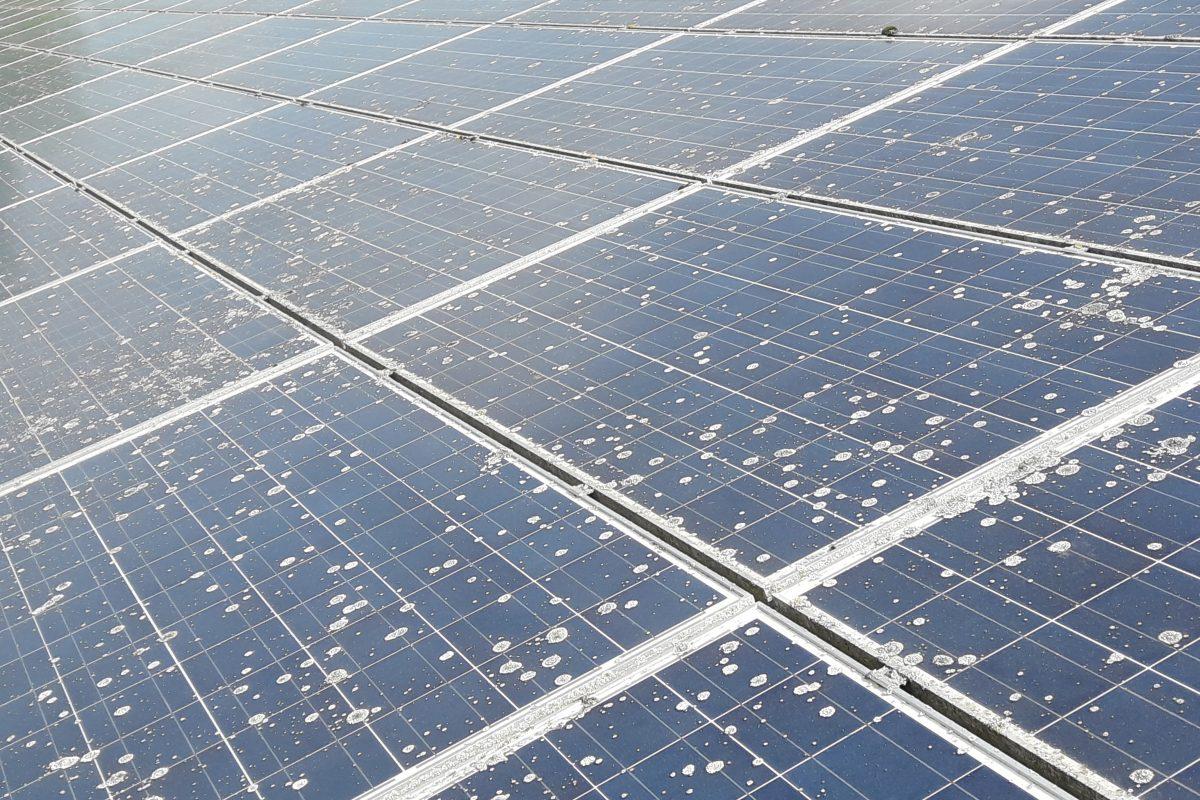
Label: Bird-drop